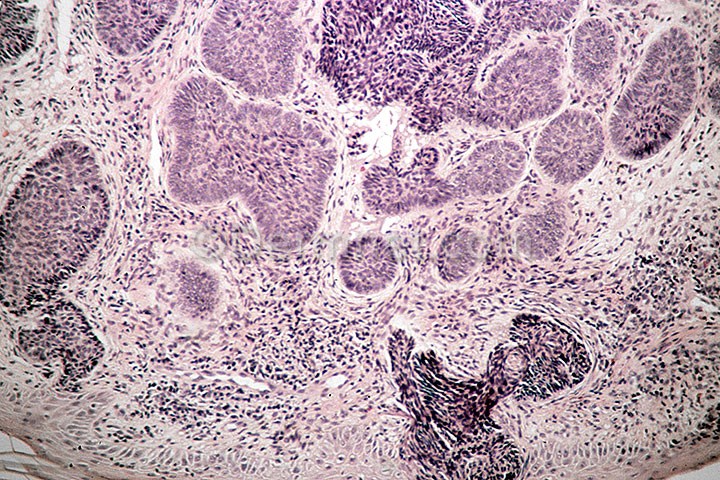
Disease: Actinic Keratosis Basal Cell Carcinoma and other Malignant Lesions